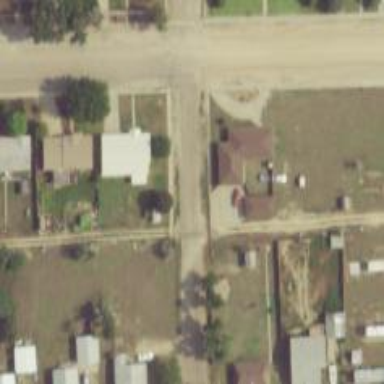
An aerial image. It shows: Alley with service road made of grade3 tracktype.